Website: slack
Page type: billing-address
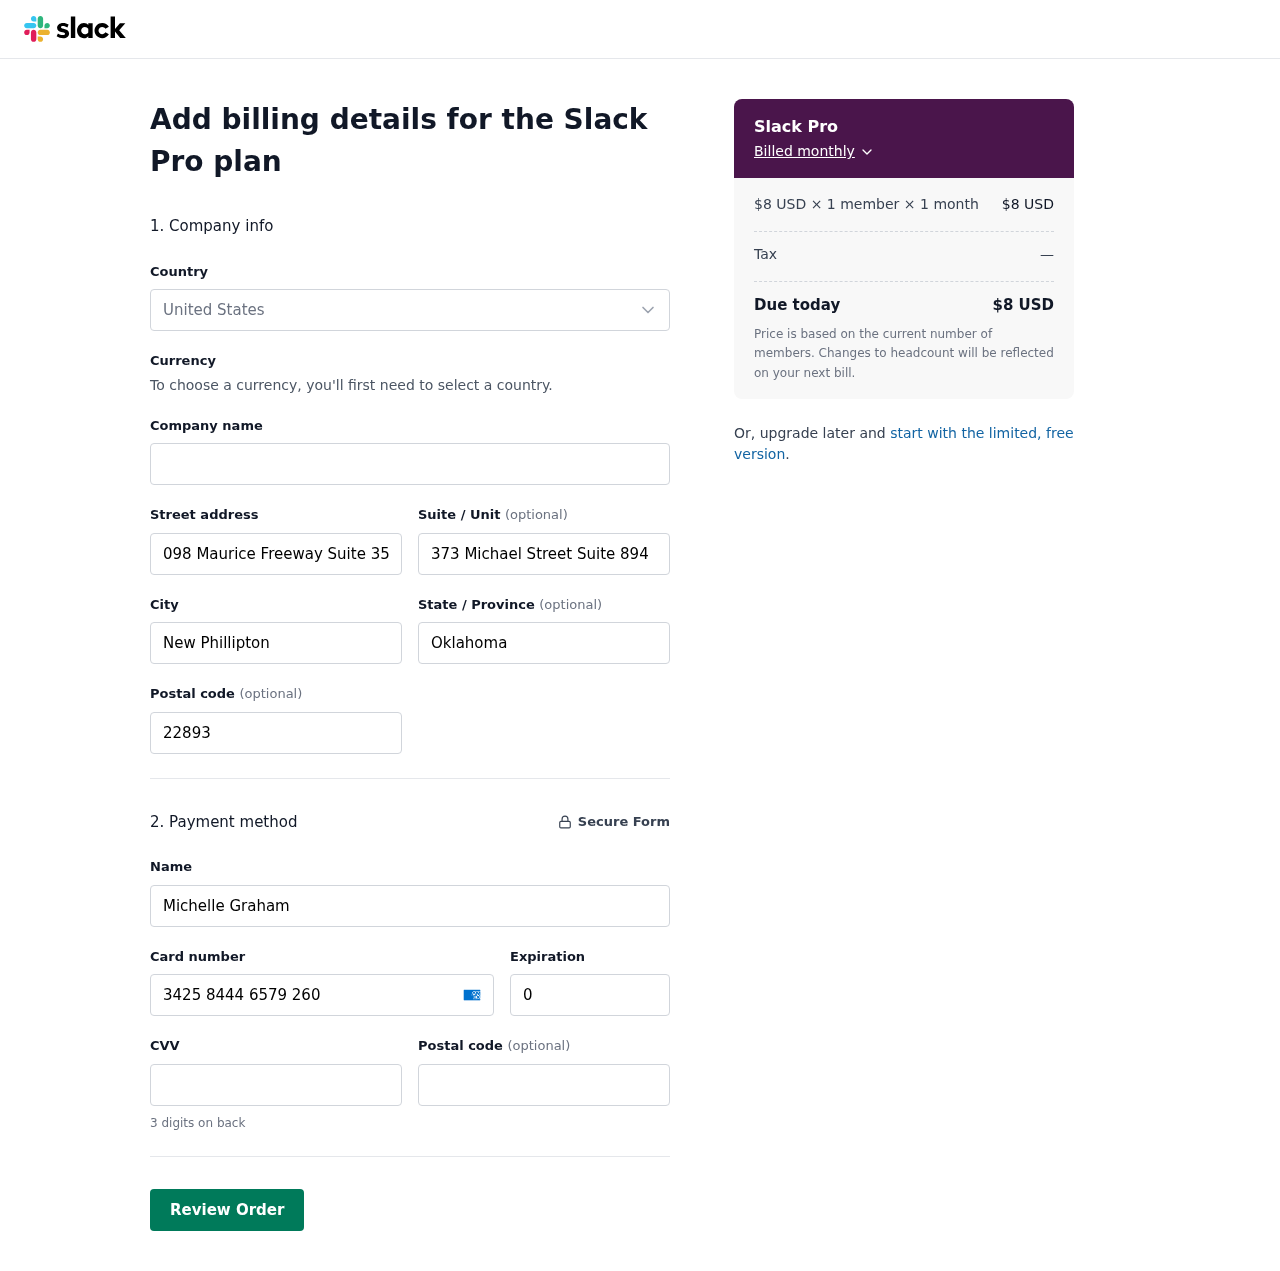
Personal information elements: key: PII_CARD_CVV
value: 4970
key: PII_CARD_EXPIRY
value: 08/27
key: PII_CARD_NUMBER
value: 3425 8444 6579 260
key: PII_CITY
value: New Phillipton
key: PII_COUNTRY
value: United States
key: PII_FULLNAME
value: Michelle Graham
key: PII_POSTCODE
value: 22893
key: PII_POSTCODE2
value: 69652
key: PII_STATE
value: Oklahoma
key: PII_STREET
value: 098 Maurice Freeway Suite 357
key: PII_STREET2
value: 373 Michael Street Suite 894
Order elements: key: ORDER_PLAN_PRICE
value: $8 USD
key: ORDER_NUM_MEMBERS
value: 1 member
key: ORDER_NUM_MONTHS
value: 1 month
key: ORDER_SUBTOTAL
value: $8 USD
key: ORDER_TAX
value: —
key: ORDER_TOTAL
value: $8 USD